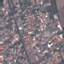
Label: Residential